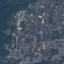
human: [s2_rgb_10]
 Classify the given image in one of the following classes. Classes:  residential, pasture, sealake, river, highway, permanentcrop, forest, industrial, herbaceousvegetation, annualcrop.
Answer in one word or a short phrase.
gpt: Residential